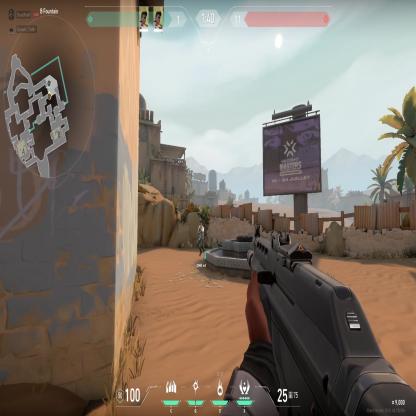
Label: teammate